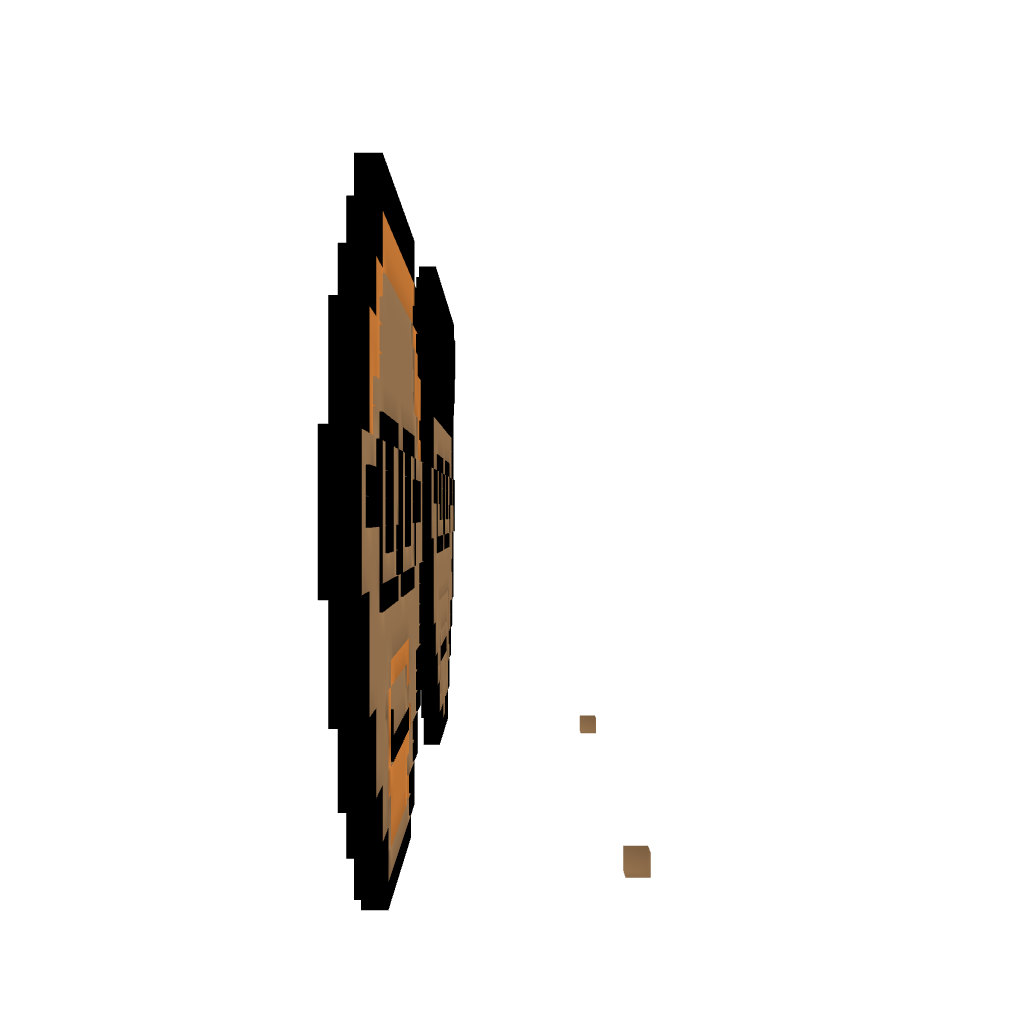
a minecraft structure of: Adam Savage and Jamie Hyneman good quality